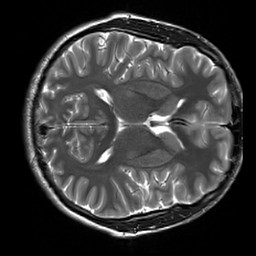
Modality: T2w
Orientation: axial
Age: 20
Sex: male
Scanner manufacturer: siemens
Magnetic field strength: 3 T
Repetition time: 7 s
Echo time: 0.09 s